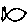
Label: fish